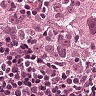
Metastatic tissue present: yes